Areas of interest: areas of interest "Shopping Mall"
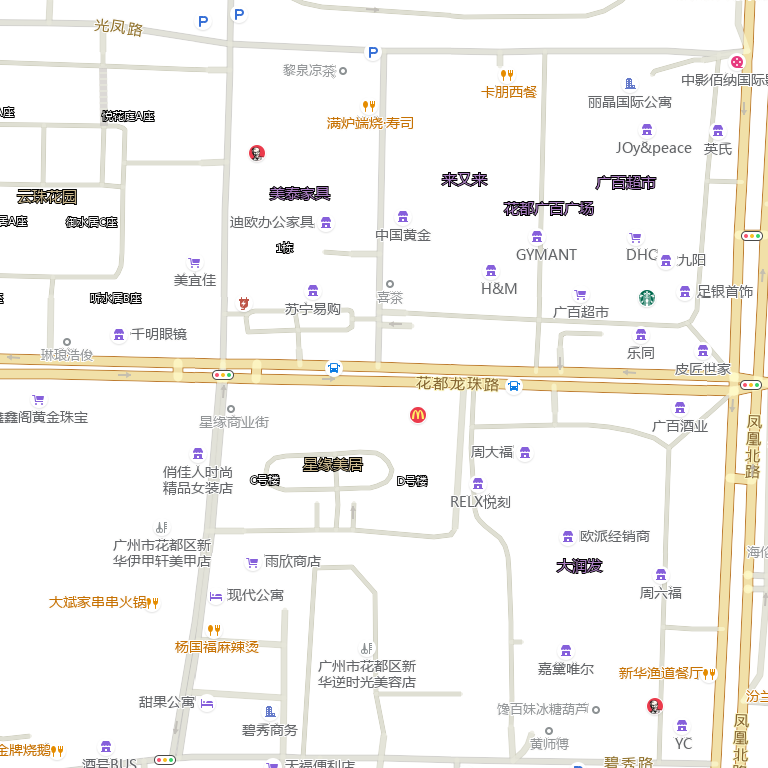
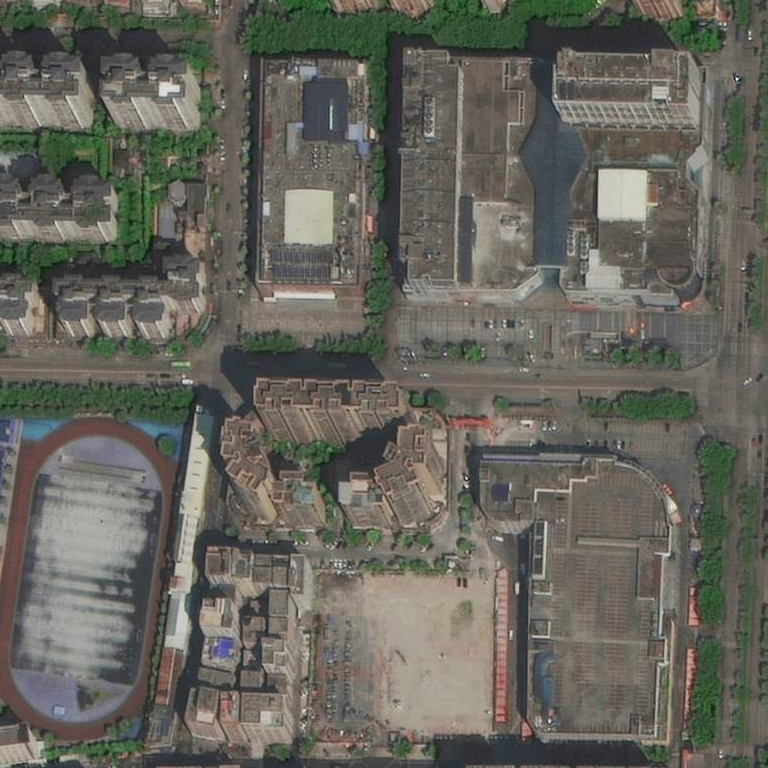